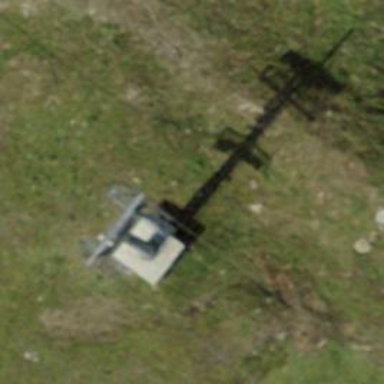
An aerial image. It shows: Chair lift captured from aerial perspective.